Question: The other posts on this topic have helped me but not completely. I am retrieving data from a Wcf service (included in my MVC 4 project) like this:
WarehouseController.cs
'''
WarehouseInput objWI = new WarehouseInput();
public ActionResult Index(WarehouseInput value)
{
objWI.count = 15;
objWI.offset = 0;
objWI.query = "";
objWI.sort = "ID";
objWI.order = "asc";
objWI.ID = 0;
objWI.RowID = 0;
Service1 c = new Service1();
c.GetWarehouseList(objWI);
//var model = c.GetServices();
update 1 -----> return View(objWI);
//return GetWarehouseList(objWI);
update 2 -----> //return Json(objWI, JsonRequestBehavior.AllowGet);
}
'''
I am getting the data in my Json object...

Index.cshtml
EDIT:
'''
@model MvcApplication1.WS.DataContracts.WarehouseInput
@{
ViewBag.Title = "Index";
}
<h2>Index</h2>
<script type="text/javascript">
alert('0');
$.ajax({
url: '@Url.Action("Index")',
type: 'GET',
cache: false,
success: function(resp) {
alert(resp);
if (resp.WarehouseResults != null) {
var objTemp = resp.WarehouseResults;
//var from = resp.offset, to = from + resp.WarehouseResults.length;
//data.length = parseInt(resp.total);
//for (var i = 0; i < resp.WarehouseResults.length; i++) {
// data[from + i] = resp.WarehouseResults[i];
// data[from + i].index = from + i;
//}
//$("#lblRows").html("<b>Total: " + resp.total + "</b>");
//onDataLoaded.notify({ from: from, to: to });
}
else {
//i = indicators.pop();
//if (i != null)
// i.fadeOut();
alert('Error loading the page');
}
alert('1');
}
});
alert('1.5');
var values = @Html.Raw(Json.Encode(Model.WarehouseResults));
var data = [];
var grid;
var validator;
'''
The problem is that the control never goes to the cshtml. How do I pass the json object to the view (UI)? How do I display it in the slickgrid that I am using?
EDIT: The javascript code needs to be revised, but first I have to get the control to reach there.
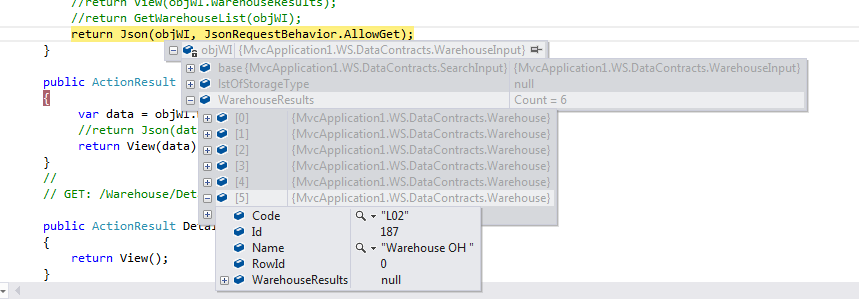
Answer: You need to return a View, not a JSON. You have a line commented out which does what you want:
'''
return View(objWI.WarehouseResults);
'''
You have another line in your cshtml file which turns that into JSON, which you have also commented out:
'''
var values = @Html.Raw(Json.Encode(Model.WarehouseResults));
'''
What I don't understand is why you are calling GetWarehouseList in the action method and also in the JavaScript?
Calling services from JavaScript is great for reloading data without having to load the page. But are you really trying to do that? You're only calling it on JQuery.ready which is once when the page loads. But when you load the page you can already embed the JSON in the HTML with the ViewModel.
stylojack_10:
"while this may not be the answer, I finally got the answer in our discussion, hence I am marking this as the answer."